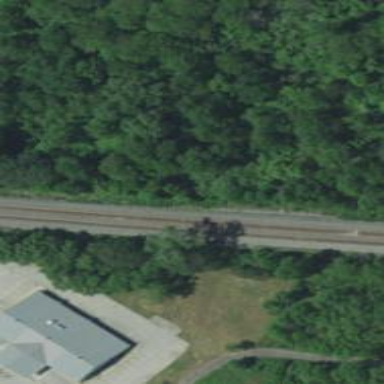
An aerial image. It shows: Railway track.